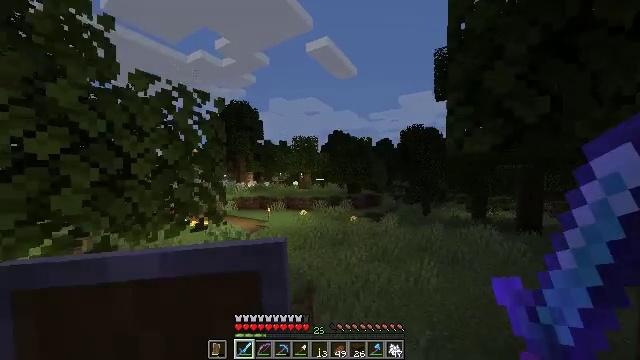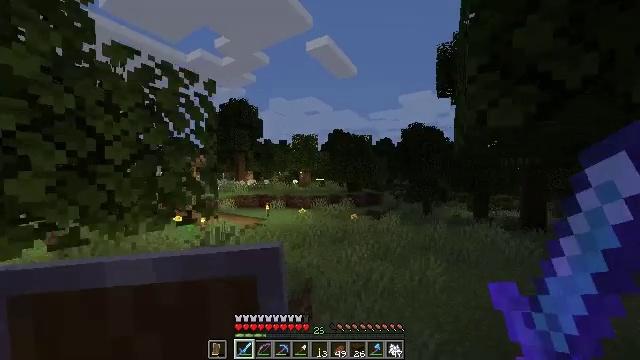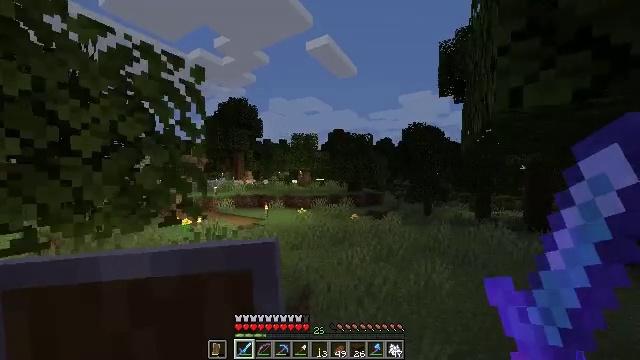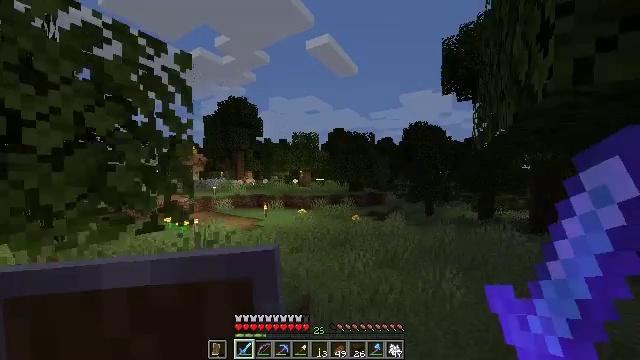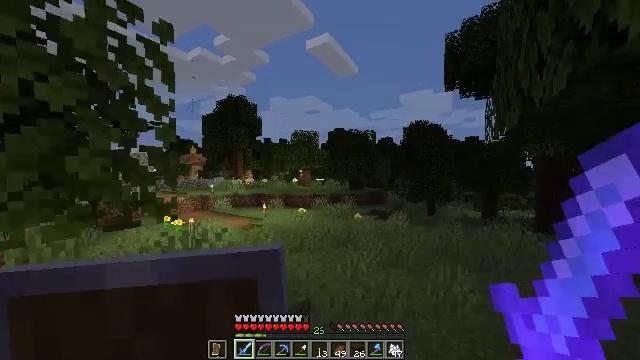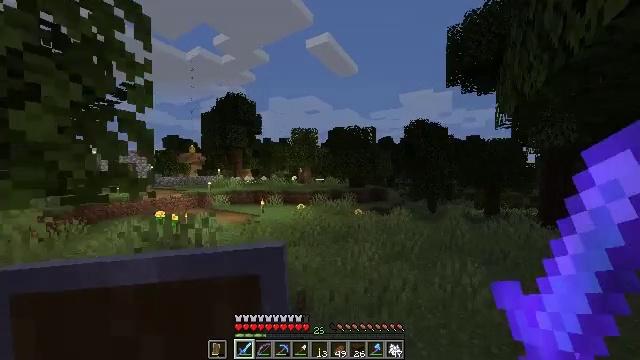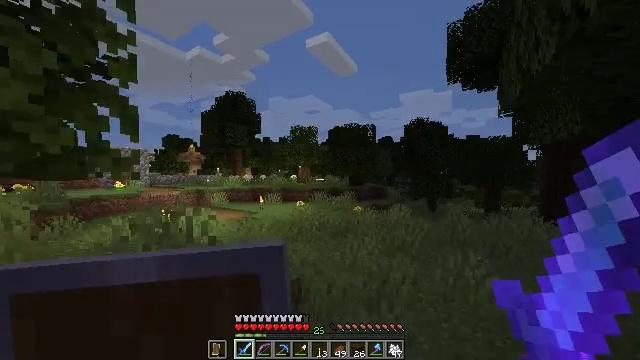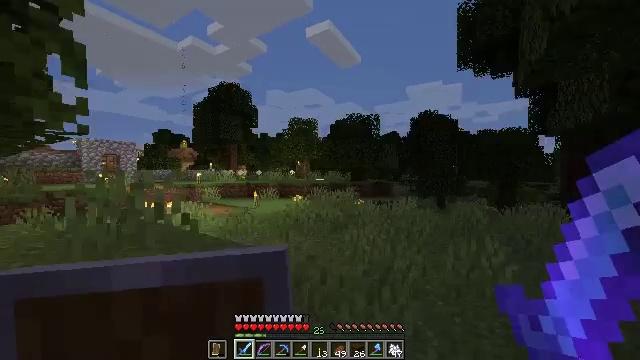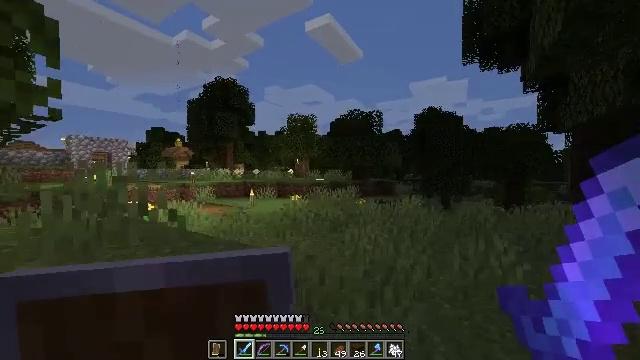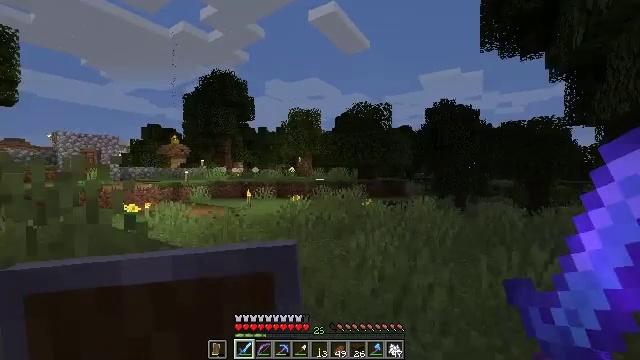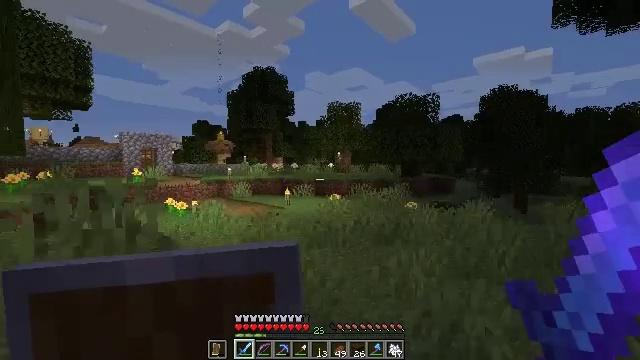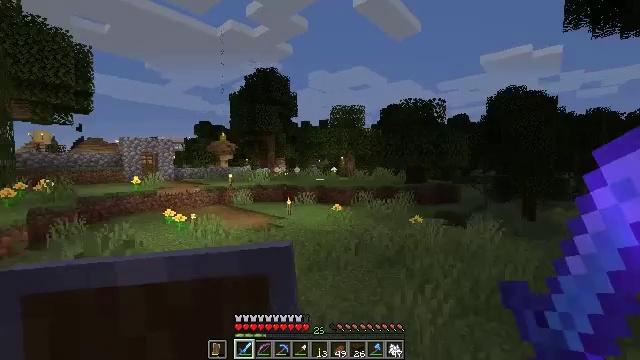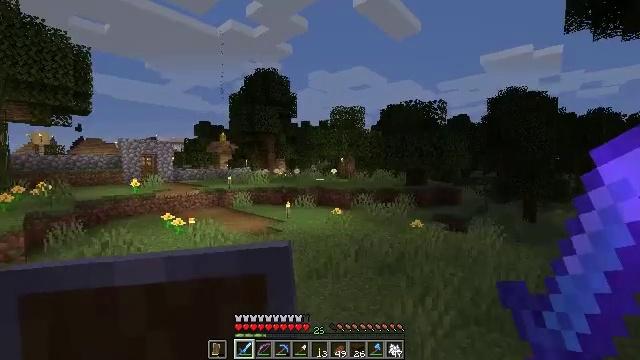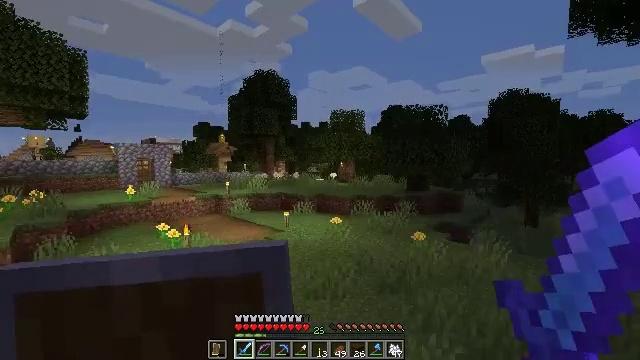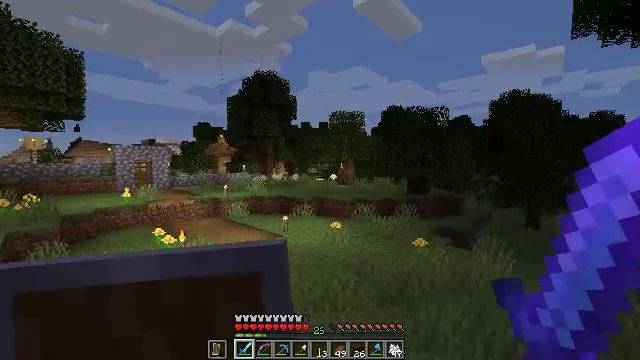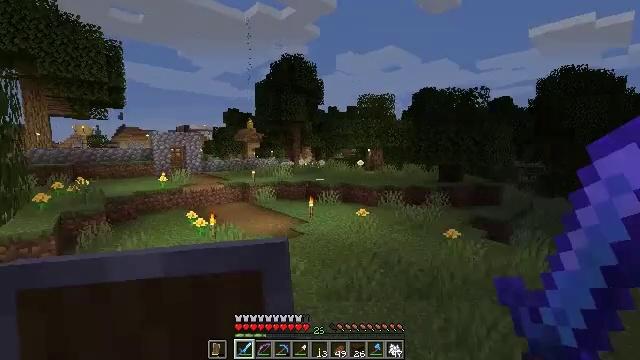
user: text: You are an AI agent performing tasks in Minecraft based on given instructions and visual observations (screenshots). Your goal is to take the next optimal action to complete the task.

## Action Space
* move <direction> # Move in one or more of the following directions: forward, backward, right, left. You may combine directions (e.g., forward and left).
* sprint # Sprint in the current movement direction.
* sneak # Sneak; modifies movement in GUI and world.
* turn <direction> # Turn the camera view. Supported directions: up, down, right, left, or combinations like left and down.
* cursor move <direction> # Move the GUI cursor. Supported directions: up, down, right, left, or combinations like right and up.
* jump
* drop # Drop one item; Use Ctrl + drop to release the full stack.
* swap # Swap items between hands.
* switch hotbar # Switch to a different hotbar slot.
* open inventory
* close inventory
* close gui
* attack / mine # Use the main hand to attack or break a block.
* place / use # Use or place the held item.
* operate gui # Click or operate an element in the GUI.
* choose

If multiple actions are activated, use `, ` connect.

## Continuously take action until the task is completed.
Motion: motion action
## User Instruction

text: craft item air
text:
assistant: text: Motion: move forward
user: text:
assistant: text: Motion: move forward
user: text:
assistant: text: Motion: move forward
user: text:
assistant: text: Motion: move forward
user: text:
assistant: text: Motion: move forward
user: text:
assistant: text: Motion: move forward
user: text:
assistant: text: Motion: move forward
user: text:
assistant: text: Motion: move forward
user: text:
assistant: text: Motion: move forward, turn left
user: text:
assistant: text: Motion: move forward, turn left and down, jump
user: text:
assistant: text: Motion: move forward, jump
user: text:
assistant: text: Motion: move forward
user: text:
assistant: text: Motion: move forward
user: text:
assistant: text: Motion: move forward
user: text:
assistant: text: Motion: move forward, turn left and down
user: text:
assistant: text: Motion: move forward, turn left and down
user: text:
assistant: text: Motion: move forward
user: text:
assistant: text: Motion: move forward
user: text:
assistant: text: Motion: move forward, turn left and up
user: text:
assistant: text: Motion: move forward, sprint, turn left
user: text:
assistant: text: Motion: move forward, sprint
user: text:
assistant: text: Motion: move forward, sprint
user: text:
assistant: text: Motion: move forward, sprint
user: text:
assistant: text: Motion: move forward, sprint
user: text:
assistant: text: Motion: move forward, sprint, turn left
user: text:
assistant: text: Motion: move forward, sprint, turn left and up
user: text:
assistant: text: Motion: move forward
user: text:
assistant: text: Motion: move forward
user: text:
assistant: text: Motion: move forward
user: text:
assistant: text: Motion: move forward